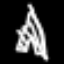
Label: The Eiffel Tower